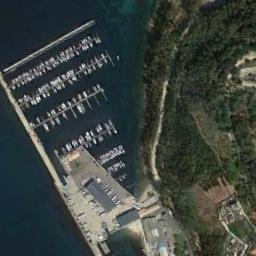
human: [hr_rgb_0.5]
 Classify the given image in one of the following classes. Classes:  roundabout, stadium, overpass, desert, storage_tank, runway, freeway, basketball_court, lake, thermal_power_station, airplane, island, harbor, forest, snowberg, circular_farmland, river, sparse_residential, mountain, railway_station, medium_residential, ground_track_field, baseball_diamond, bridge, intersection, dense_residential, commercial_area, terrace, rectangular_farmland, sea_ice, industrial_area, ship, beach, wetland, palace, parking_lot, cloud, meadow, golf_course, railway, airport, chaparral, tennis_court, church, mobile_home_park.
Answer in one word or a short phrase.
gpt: harbor